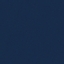
Label: SeaLake